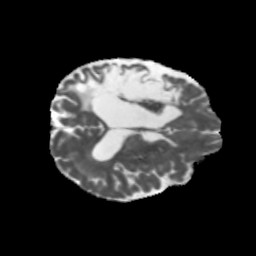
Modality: MD
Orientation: axial
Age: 46
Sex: male
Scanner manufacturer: siemens
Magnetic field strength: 3 T
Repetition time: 5.47 s
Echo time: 0.0854 s